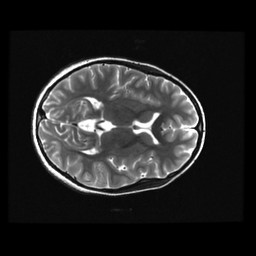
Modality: T2w
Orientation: axial
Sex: female
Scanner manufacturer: ge
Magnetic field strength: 3 T
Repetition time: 5 s
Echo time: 0.101 s